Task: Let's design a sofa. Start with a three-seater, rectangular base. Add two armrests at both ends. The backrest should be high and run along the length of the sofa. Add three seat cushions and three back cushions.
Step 285:
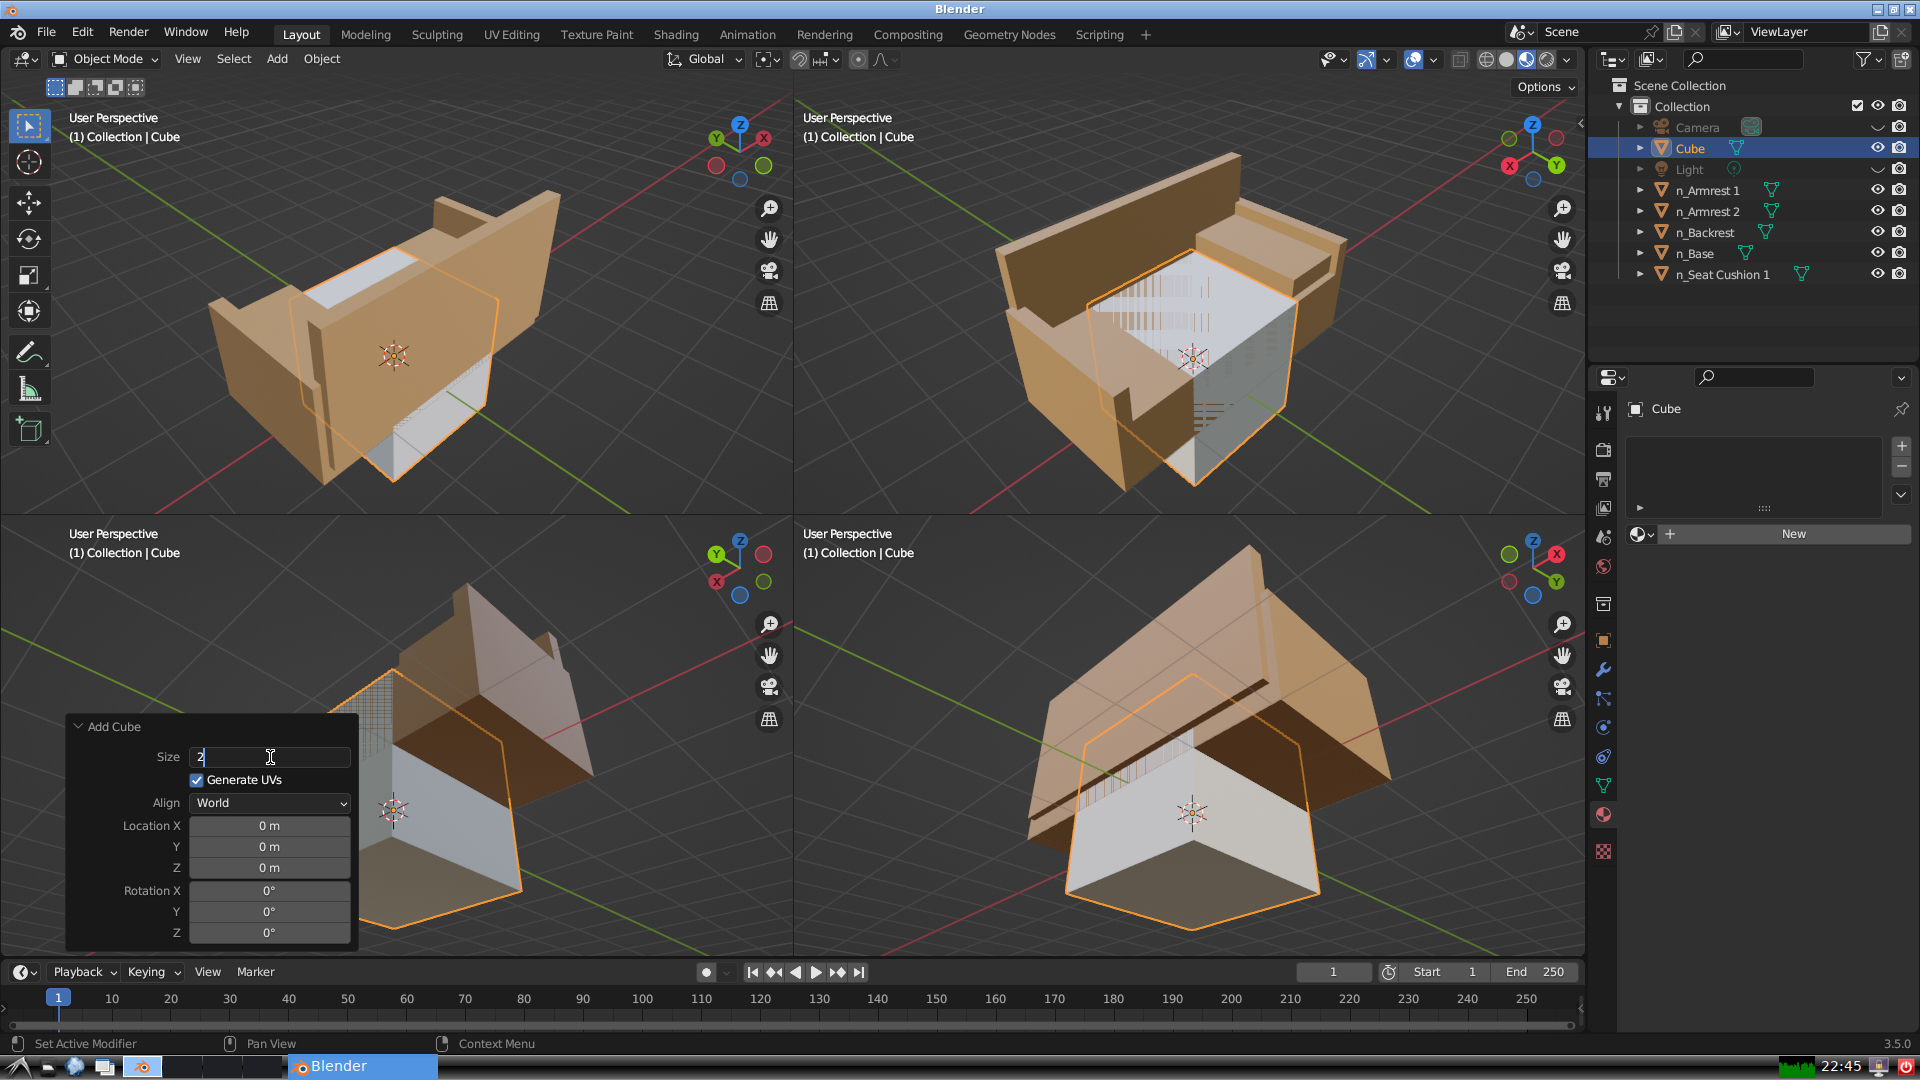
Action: {"key_press": ['Return']}